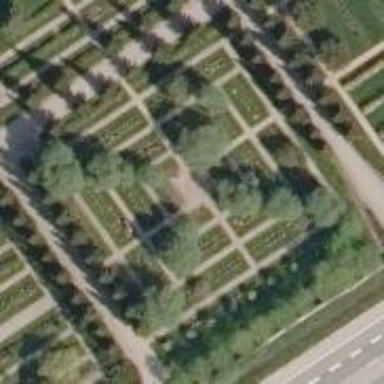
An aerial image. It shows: Sector within cemetery.